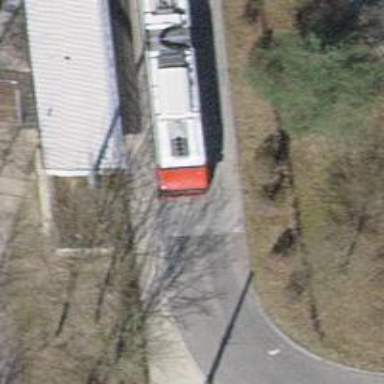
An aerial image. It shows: Bus stop for trolleybuses with designated stop position for public transport.